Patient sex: M
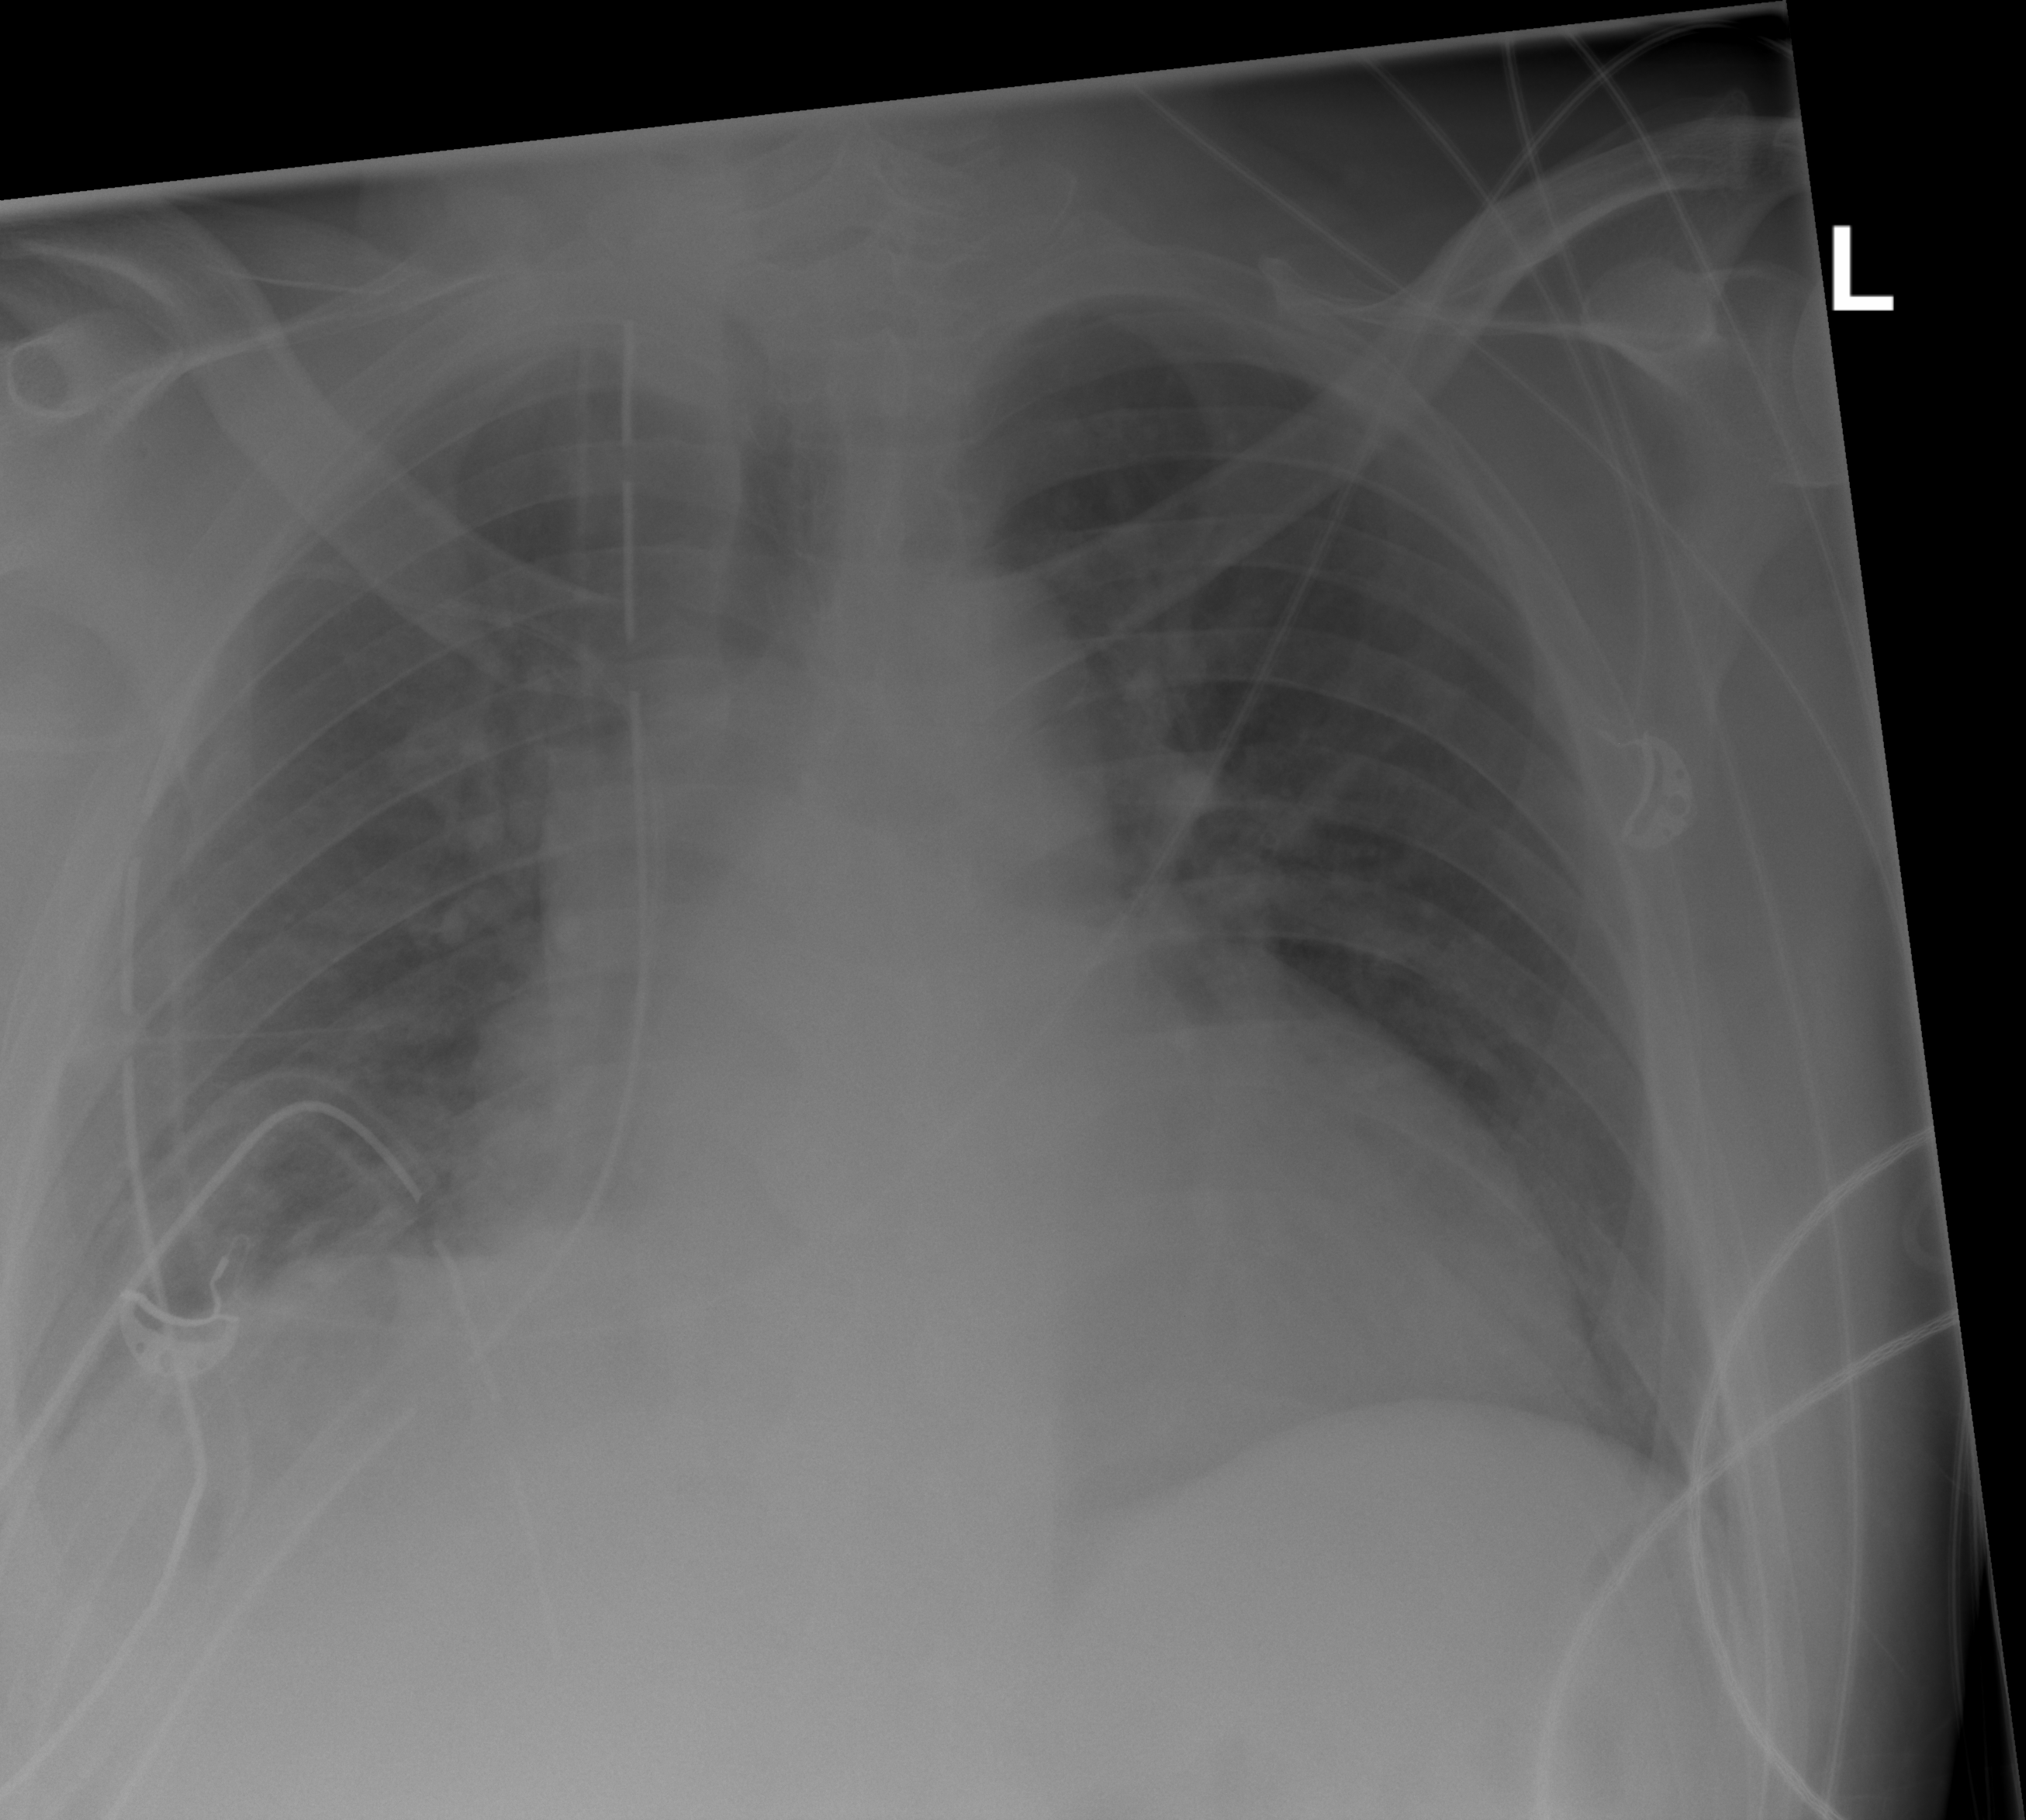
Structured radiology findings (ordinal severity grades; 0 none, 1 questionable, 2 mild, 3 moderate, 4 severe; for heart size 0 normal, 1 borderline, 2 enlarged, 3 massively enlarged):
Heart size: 2
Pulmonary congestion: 0
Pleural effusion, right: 3
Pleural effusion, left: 0
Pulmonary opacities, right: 0
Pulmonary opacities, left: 0
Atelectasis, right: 2
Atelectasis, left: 0